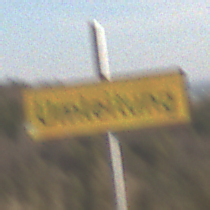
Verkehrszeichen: Umleitungsankuendigung
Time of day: MorningAfternoon
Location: Outdoor (Nature)
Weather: PartlyCloudy
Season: NotSpecified
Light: Natural